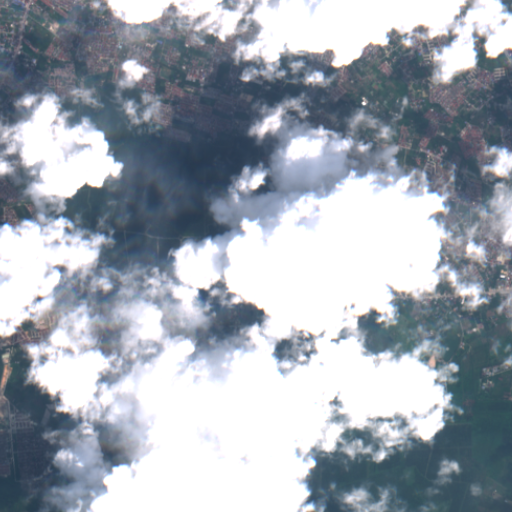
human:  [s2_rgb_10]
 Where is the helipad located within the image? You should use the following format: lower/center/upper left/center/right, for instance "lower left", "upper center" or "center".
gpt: The helipad is located in the center of the image.
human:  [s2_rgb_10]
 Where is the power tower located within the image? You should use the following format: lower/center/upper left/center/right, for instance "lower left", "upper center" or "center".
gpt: The power tower is located in the lower of the image.
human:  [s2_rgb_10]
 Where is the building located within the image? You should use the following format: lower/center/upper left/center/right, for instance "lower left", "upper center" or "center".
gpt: There is no building in the image.